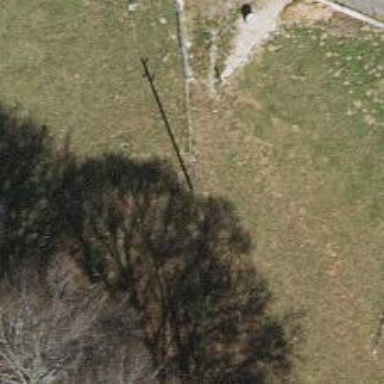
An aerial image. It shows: Power pole.